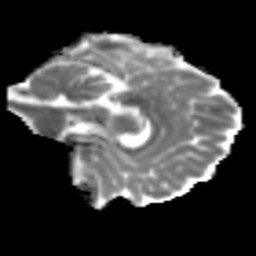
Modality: MD
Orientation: sagittal
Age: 28
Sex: female
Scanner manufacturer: siemens
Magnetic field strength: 3 T
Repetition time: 3.5 s
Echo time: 0.125 s